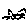
Label: cat